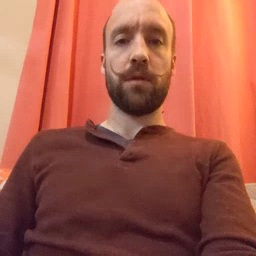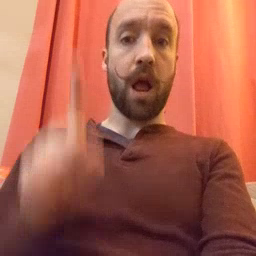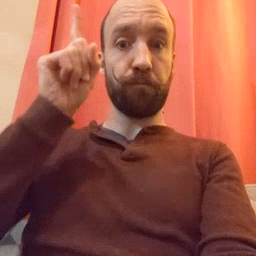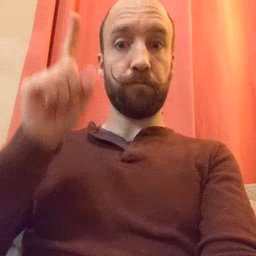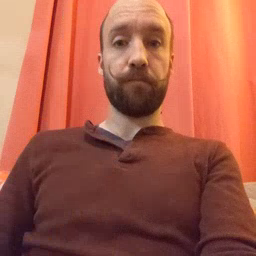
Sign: up